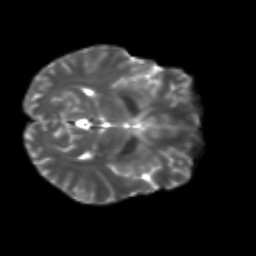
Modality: T2w
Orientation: axial
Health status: ill
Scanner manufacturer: siemens
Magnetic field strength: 3 T
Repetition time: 6.8 s
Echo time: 0.097 s